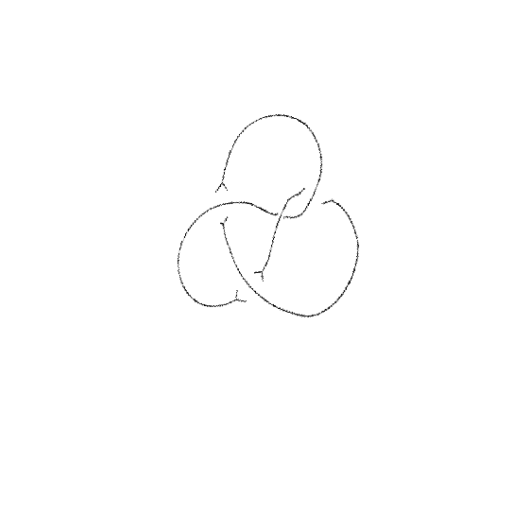
Crossing number: 4